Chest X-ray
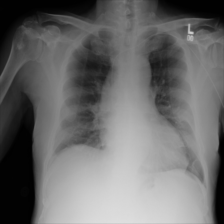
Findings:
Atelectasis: negative
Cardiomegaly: negative
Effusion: negative
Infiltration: negative
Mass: negative
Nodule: negative
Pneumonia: negative
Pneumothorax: negative
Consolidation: negative
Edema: negative
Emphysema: negative
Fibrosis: negative
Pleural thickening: negative
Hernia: negative